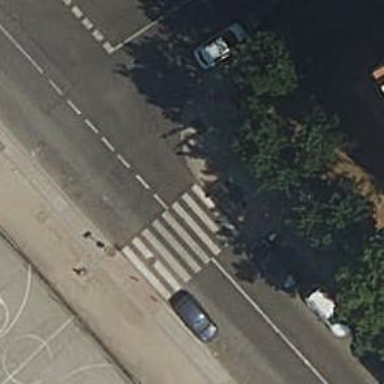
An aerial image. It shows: Uncontrolled crossing on the road.